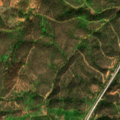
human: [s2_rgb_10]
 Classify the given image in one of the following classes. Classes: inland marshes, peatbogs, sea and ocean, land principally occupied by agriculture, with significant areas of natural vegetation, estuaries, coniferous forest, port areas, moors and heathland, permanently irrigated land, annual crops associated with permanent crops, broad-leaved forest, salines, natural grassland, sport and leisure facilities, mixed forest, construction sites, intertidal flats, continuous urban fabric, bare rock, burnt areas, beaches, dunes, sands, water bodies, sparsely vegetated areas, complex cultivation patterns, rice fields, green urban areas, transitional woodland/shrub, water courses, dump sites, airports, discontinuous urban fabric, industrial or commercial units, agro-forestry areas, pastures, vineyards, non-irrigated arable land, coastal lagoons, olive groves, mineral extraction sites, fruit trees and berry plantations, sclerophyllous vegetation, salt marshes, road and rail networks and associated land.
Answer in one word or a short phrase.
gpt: complex cultivation patterns, broad-leaved forest, transitional woodland/shrub